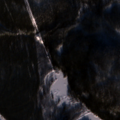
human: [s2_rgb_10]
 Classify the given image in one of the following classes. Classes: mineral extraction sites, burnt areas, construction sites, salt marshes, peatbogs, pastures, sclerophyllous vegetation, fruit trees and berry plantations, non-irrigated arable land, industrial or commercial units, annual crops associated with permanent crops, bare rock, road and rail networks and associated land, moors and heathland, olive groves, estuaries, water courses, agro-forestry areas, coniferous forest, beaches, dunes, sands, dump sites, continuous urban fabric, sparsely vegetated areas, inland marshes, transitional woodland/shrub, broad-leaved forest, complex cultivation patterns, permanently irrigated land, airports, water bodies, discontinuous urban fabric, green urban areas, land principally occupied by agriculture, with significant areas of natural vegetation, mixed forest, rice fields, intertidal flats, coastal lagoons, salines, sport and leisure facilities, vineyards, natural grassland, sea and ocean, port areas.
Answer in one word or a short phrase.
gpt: coniferous forest, mixed forest